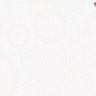
Metastatic tissue present: no